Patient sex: M
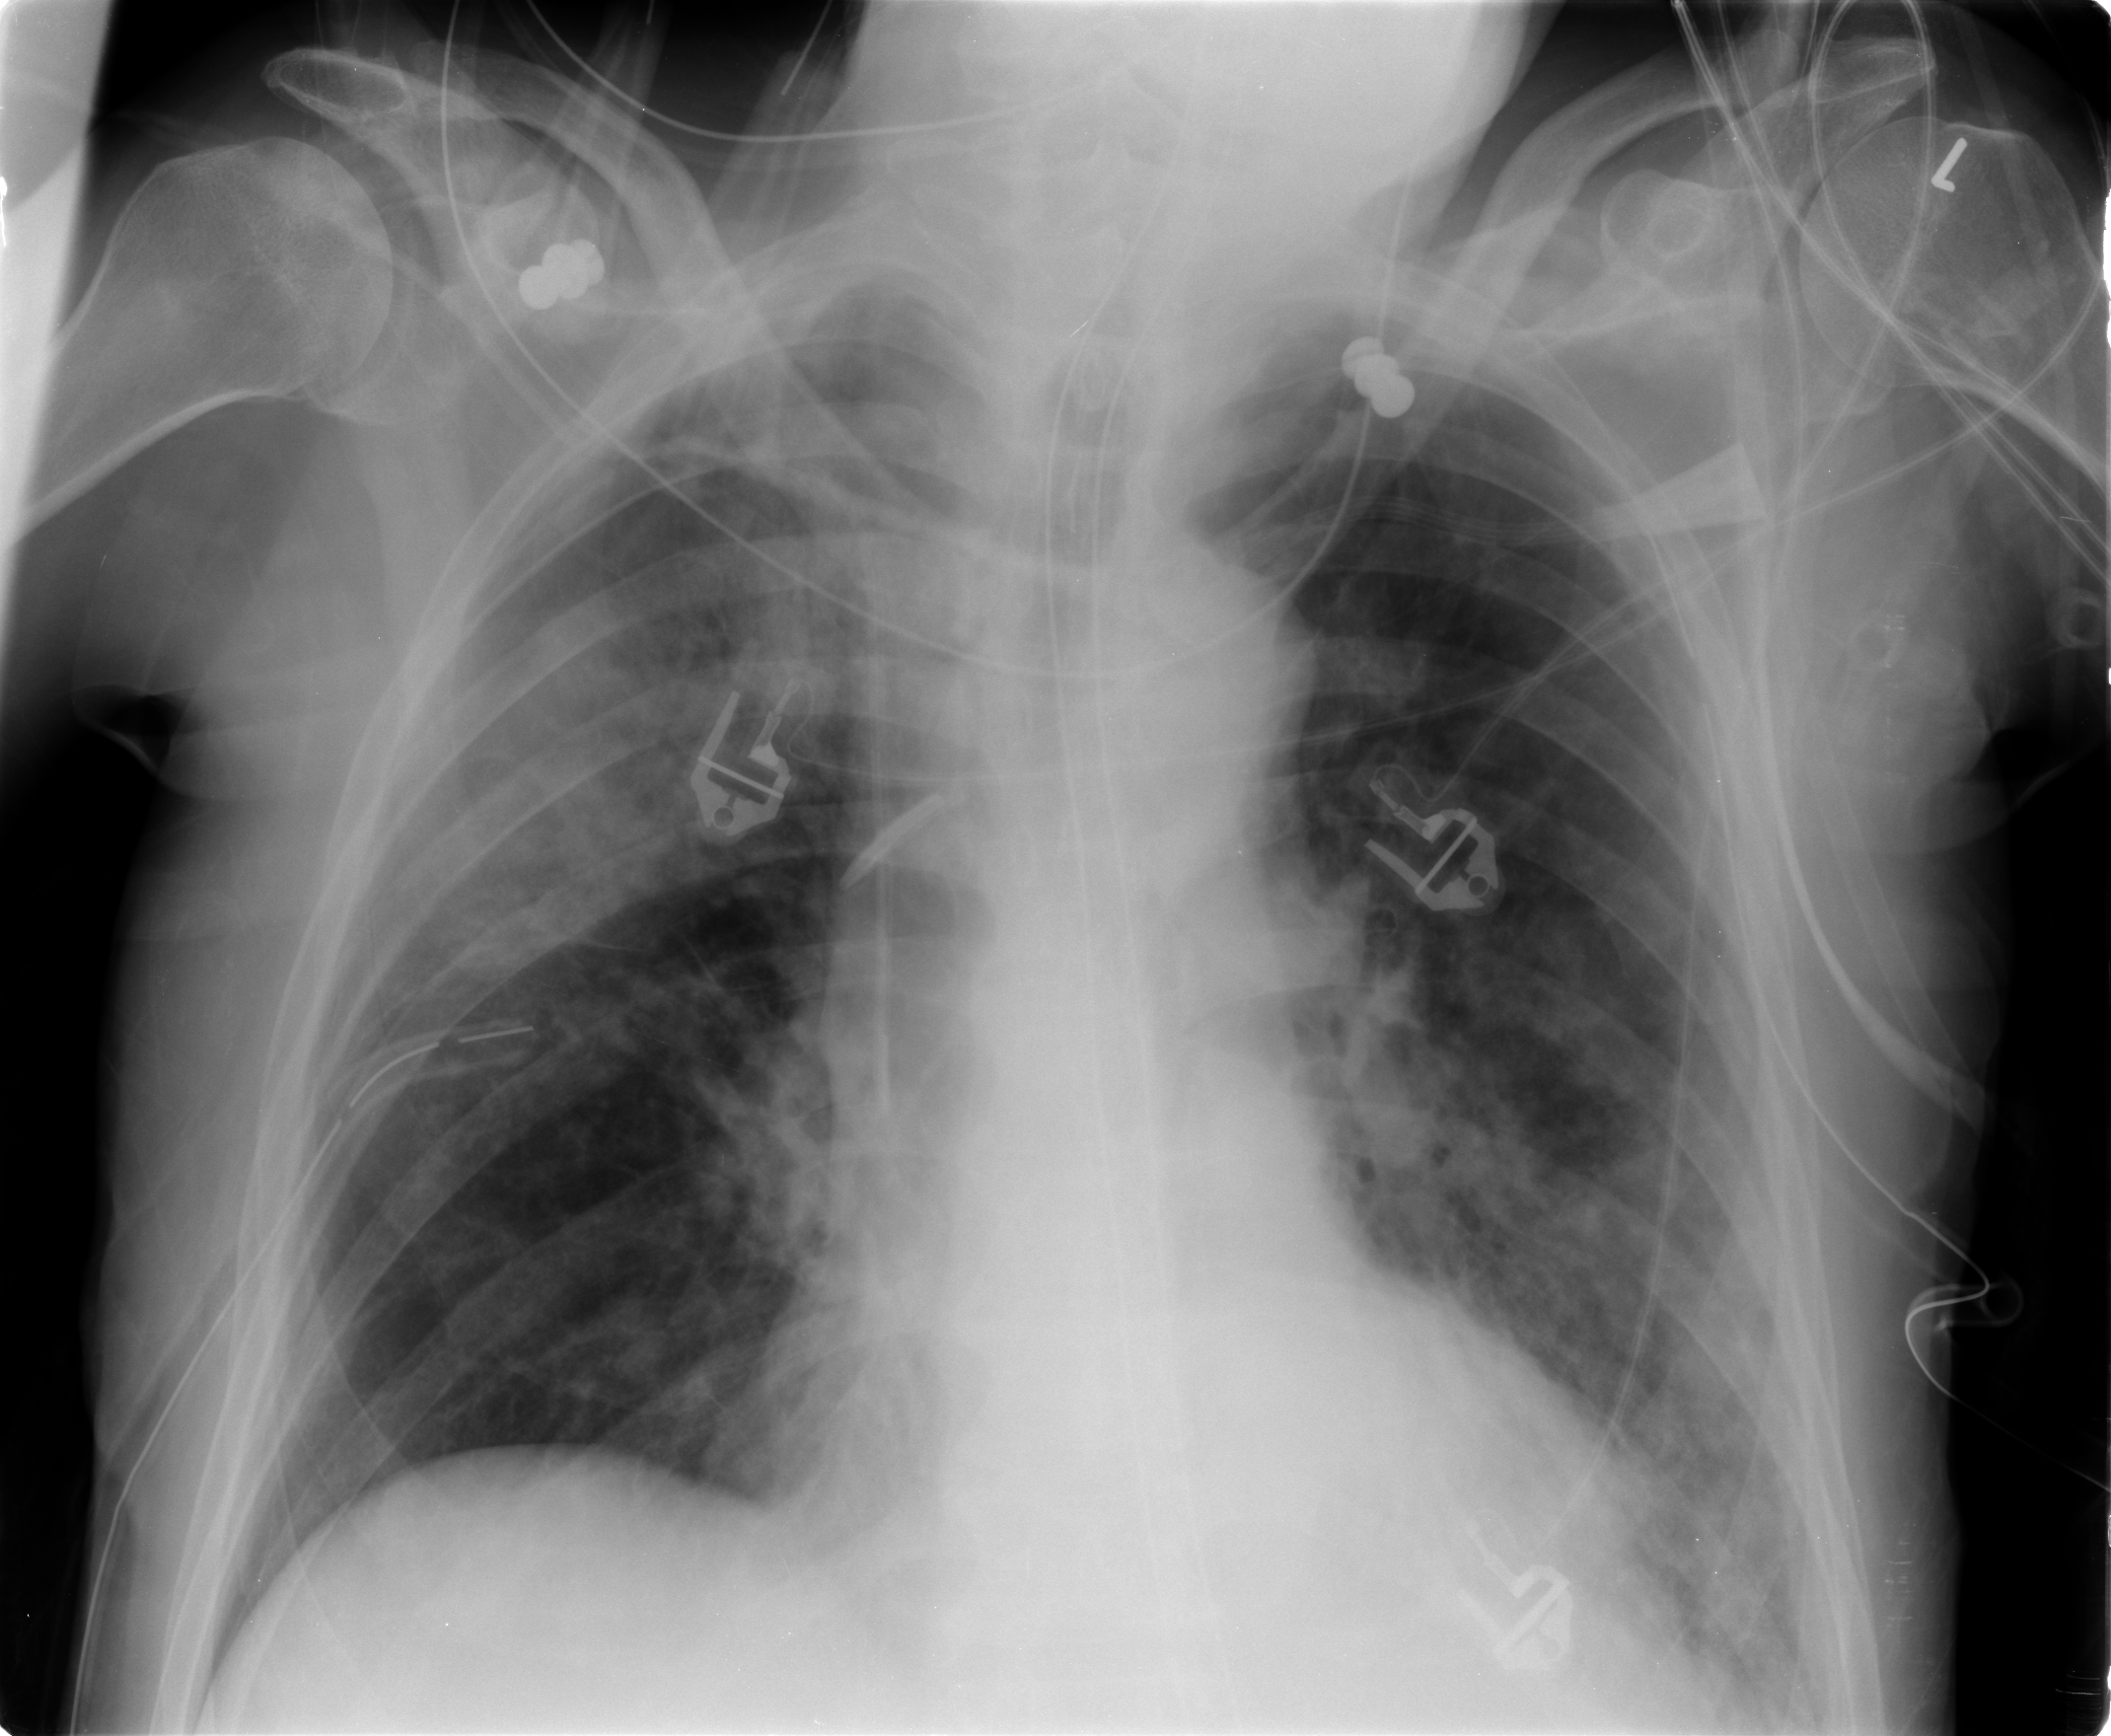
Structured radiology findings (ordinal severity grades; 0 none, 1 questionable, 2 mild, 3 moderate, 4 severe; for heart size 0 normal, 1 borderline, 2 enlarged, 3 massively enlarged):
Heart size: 1
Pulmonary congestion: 2
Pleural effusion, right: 0
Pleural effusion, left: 2
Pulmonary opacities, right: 2
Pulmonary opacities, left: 2
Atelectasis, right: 2
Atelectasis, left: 2